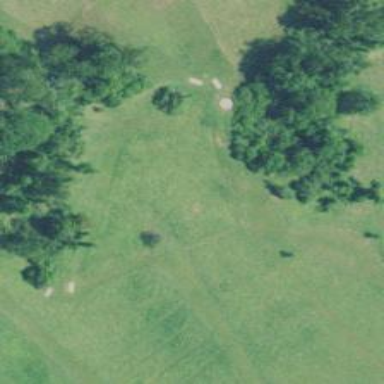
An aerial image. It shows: Disc golf course designed for leisure and sport.